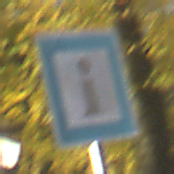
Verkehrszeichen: Informationsstelle
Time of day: SunriseSunset
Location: Outdoor (Urban)
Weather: PartlyCloudy
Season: Autumn
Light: Natural